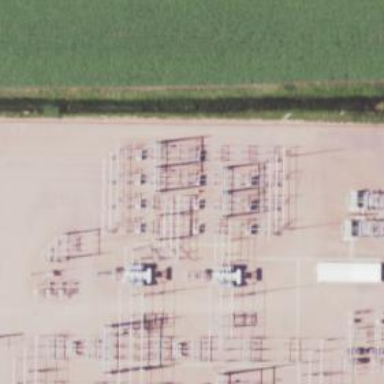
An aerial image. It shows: Switch for power supply.